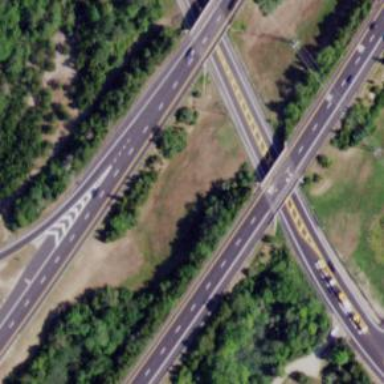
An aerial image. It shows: Urban freeway or expressway.